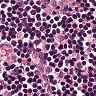
Metastatic tissue present: no